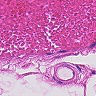
Metastatic tissue present: no